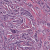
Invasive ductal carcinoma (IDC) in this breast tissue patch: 1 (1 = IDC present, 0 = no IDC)